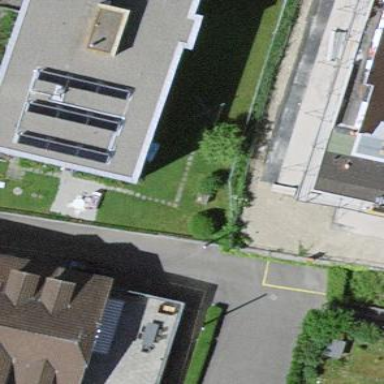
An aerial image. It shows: Group of garages.